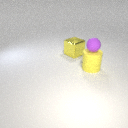
large yellow rubber cylinder below small purple rubber sphere